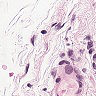
Metastatic tissue present: no